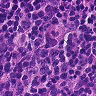
Metastatic tissue present: yes